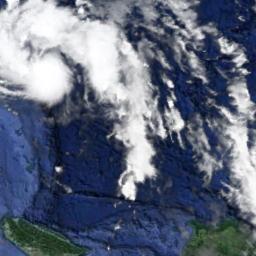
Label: cloud